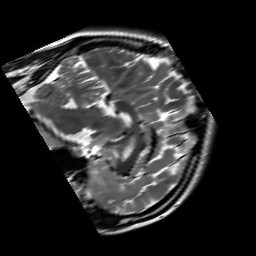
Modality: T2w
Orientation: sagittal
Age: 22
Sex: female
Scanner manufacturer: siemens
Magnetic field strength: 3 T
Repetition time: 7 s
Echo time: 0.09 s